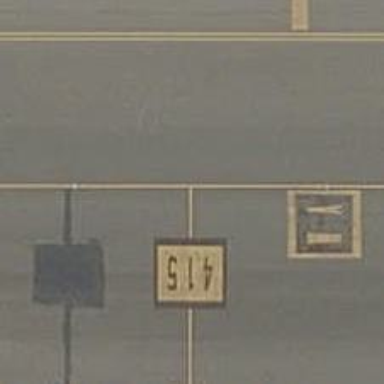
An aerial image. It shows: Airport parking position.